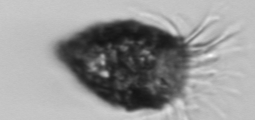
Label: Tintinnopsis